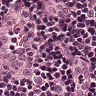
Metastatic tissue present: no